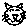
Label: cat